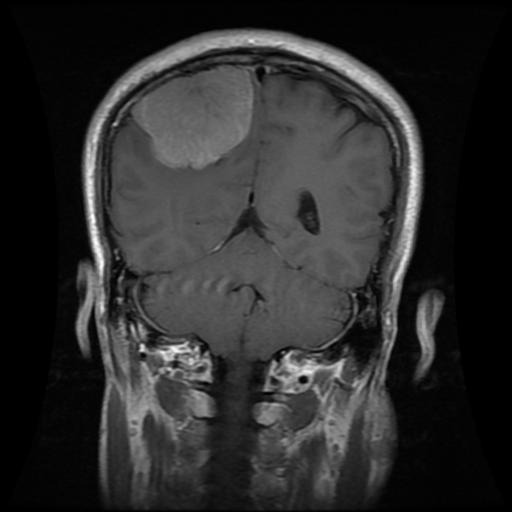
Label: meningioma